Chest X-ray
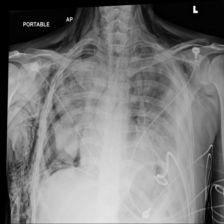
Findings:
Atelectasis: negative
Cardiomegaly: negative
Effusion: positive
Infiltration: positive
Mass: negative
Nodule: negative
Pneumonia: negative
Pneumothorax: positive
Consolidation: negative
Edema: negative
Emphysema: positive
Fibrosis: negative
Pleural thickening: negative
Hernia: negative